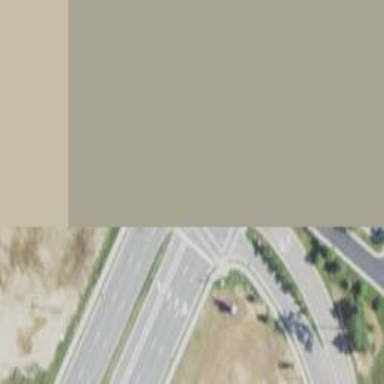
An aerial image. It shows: Marked road crossing.